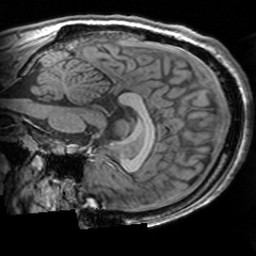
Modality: T1w
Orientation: sagittal
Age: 22
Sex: male
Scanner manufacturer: siemens
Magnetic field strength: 3 T
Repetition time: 1.63 s
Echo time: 0.00311 s